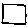
Label: square